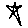
Label: star